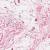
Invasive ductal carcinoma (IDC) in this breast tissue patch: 0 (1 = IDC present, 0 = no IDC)